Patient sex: M
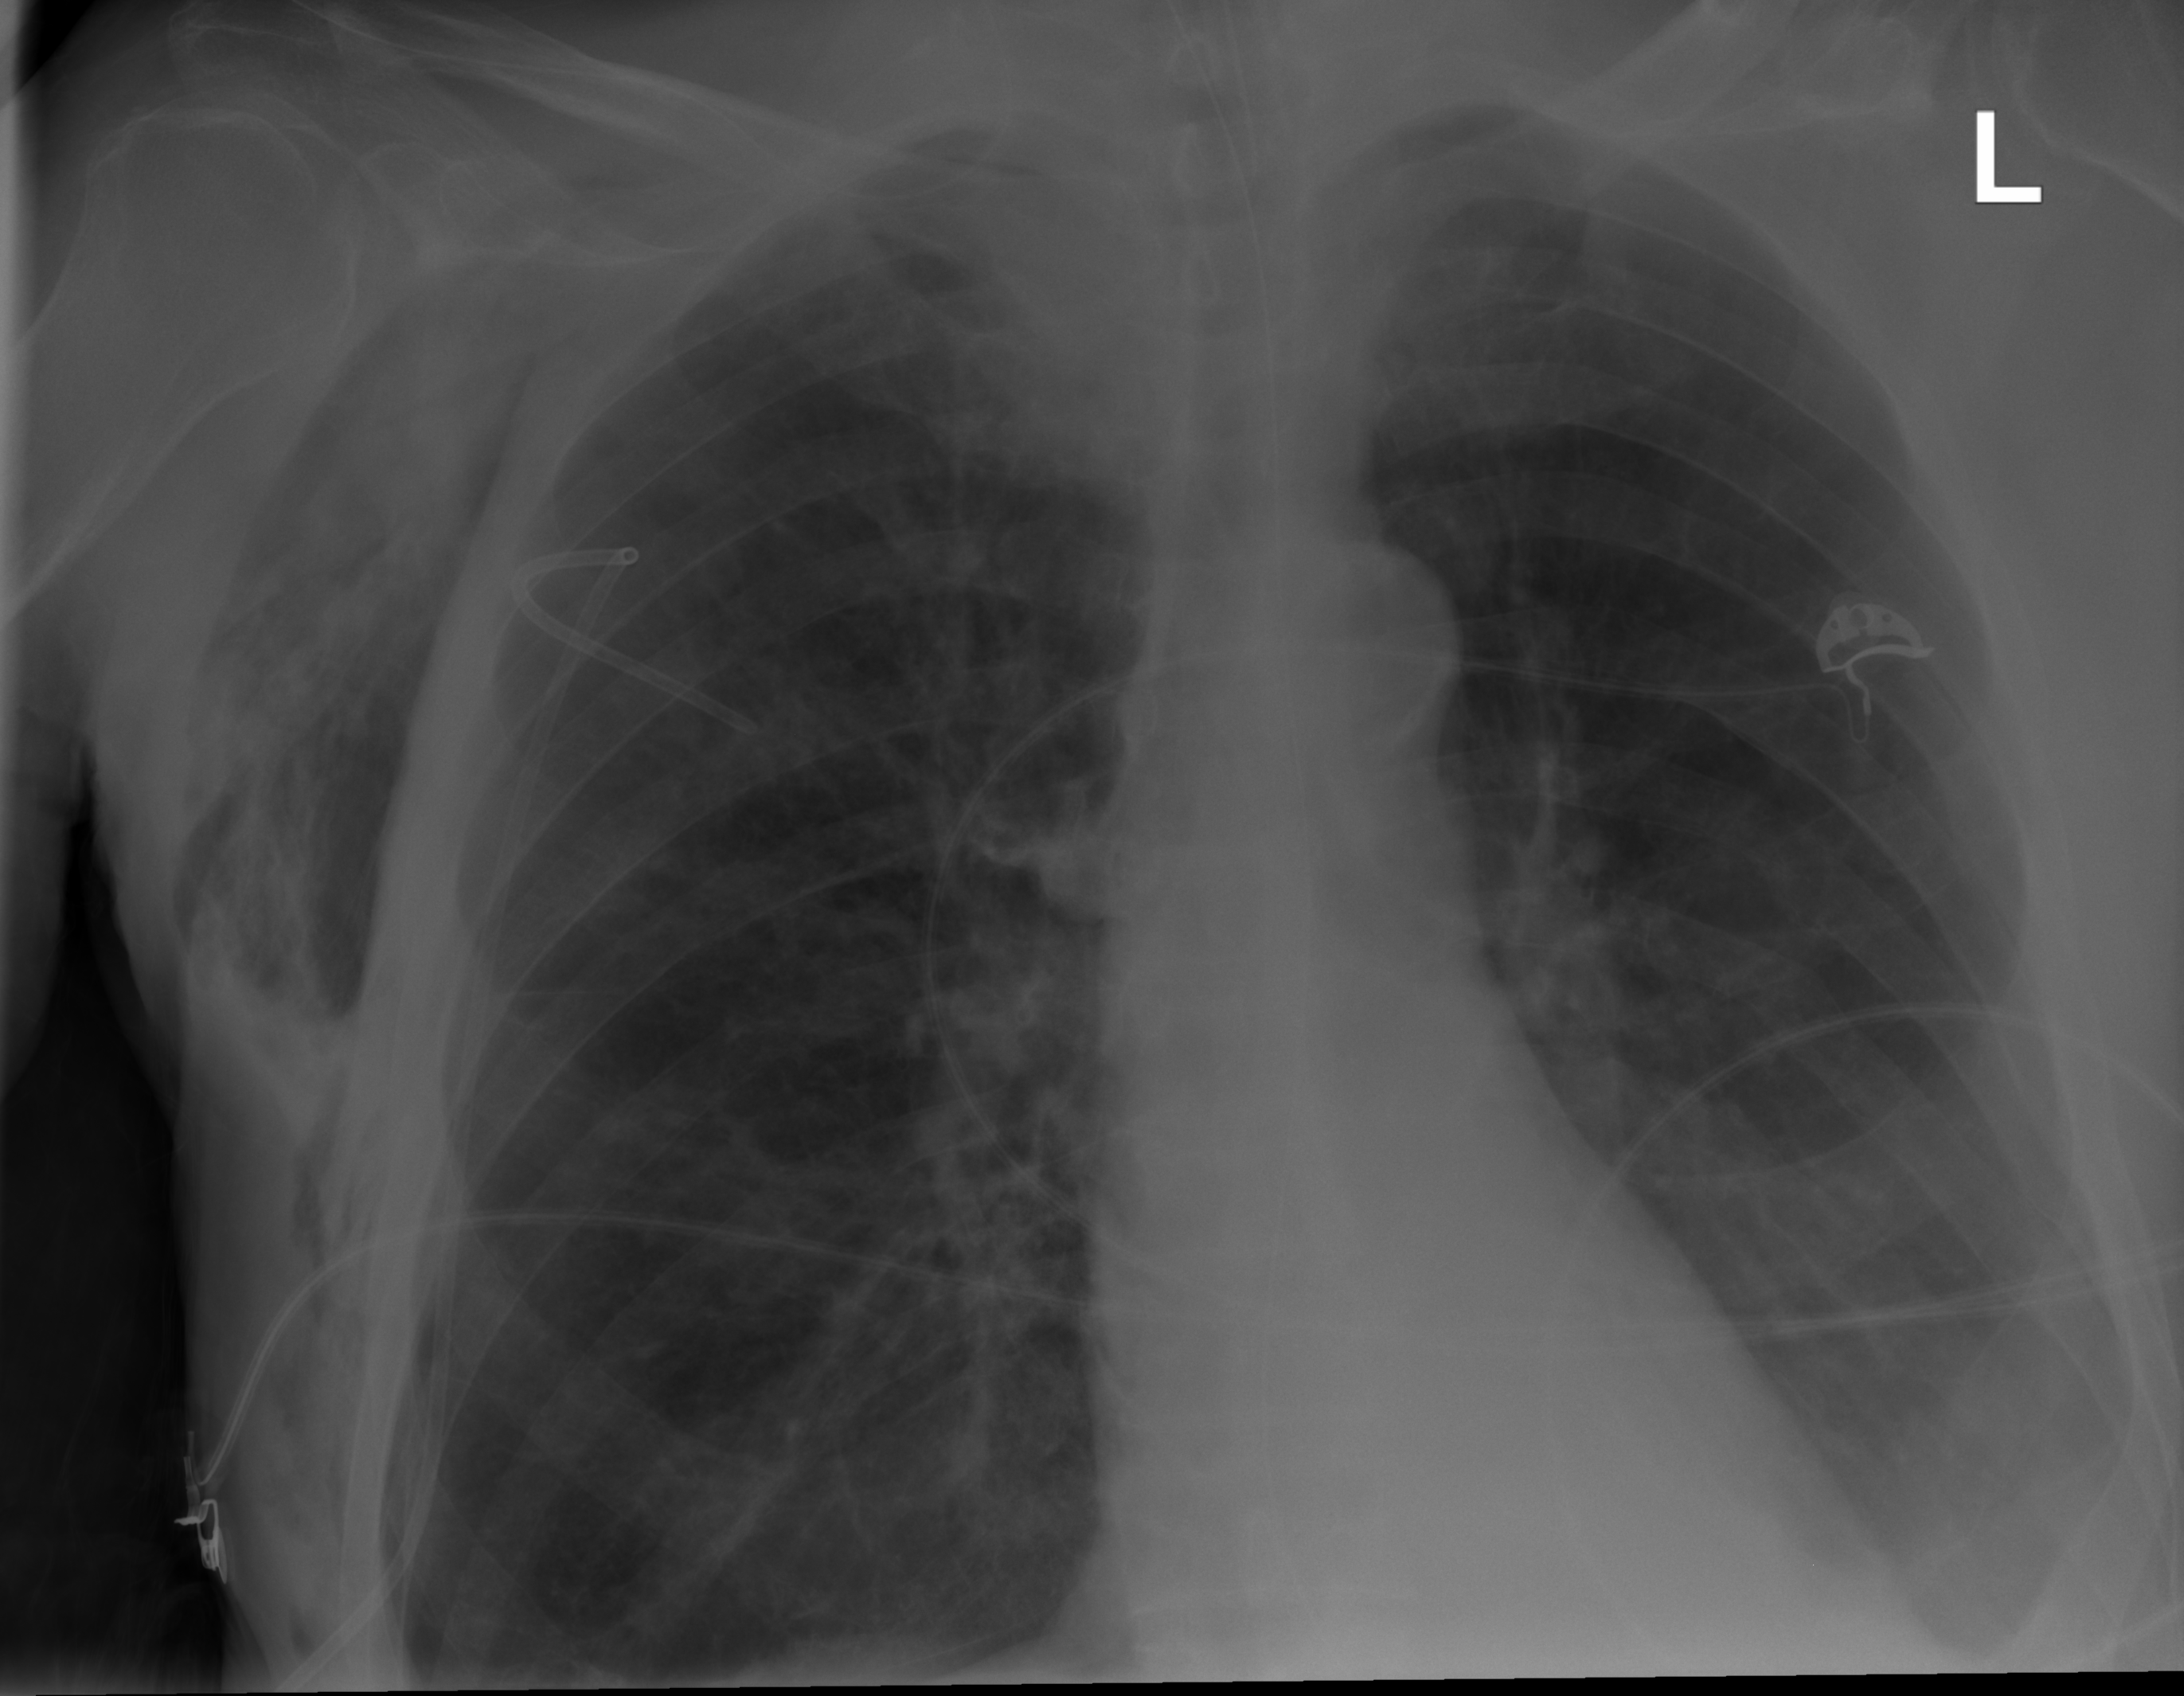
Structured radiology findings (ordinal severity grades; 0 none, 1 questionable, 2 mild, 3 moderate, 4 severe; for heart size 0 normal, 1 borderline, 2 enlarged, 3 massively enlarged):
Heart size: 0
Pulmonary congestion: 0
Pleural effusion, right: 0
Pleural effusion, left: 2
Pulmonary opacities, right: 0
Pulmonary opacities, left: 0
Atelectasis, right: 0
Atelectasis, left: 2